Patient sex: M
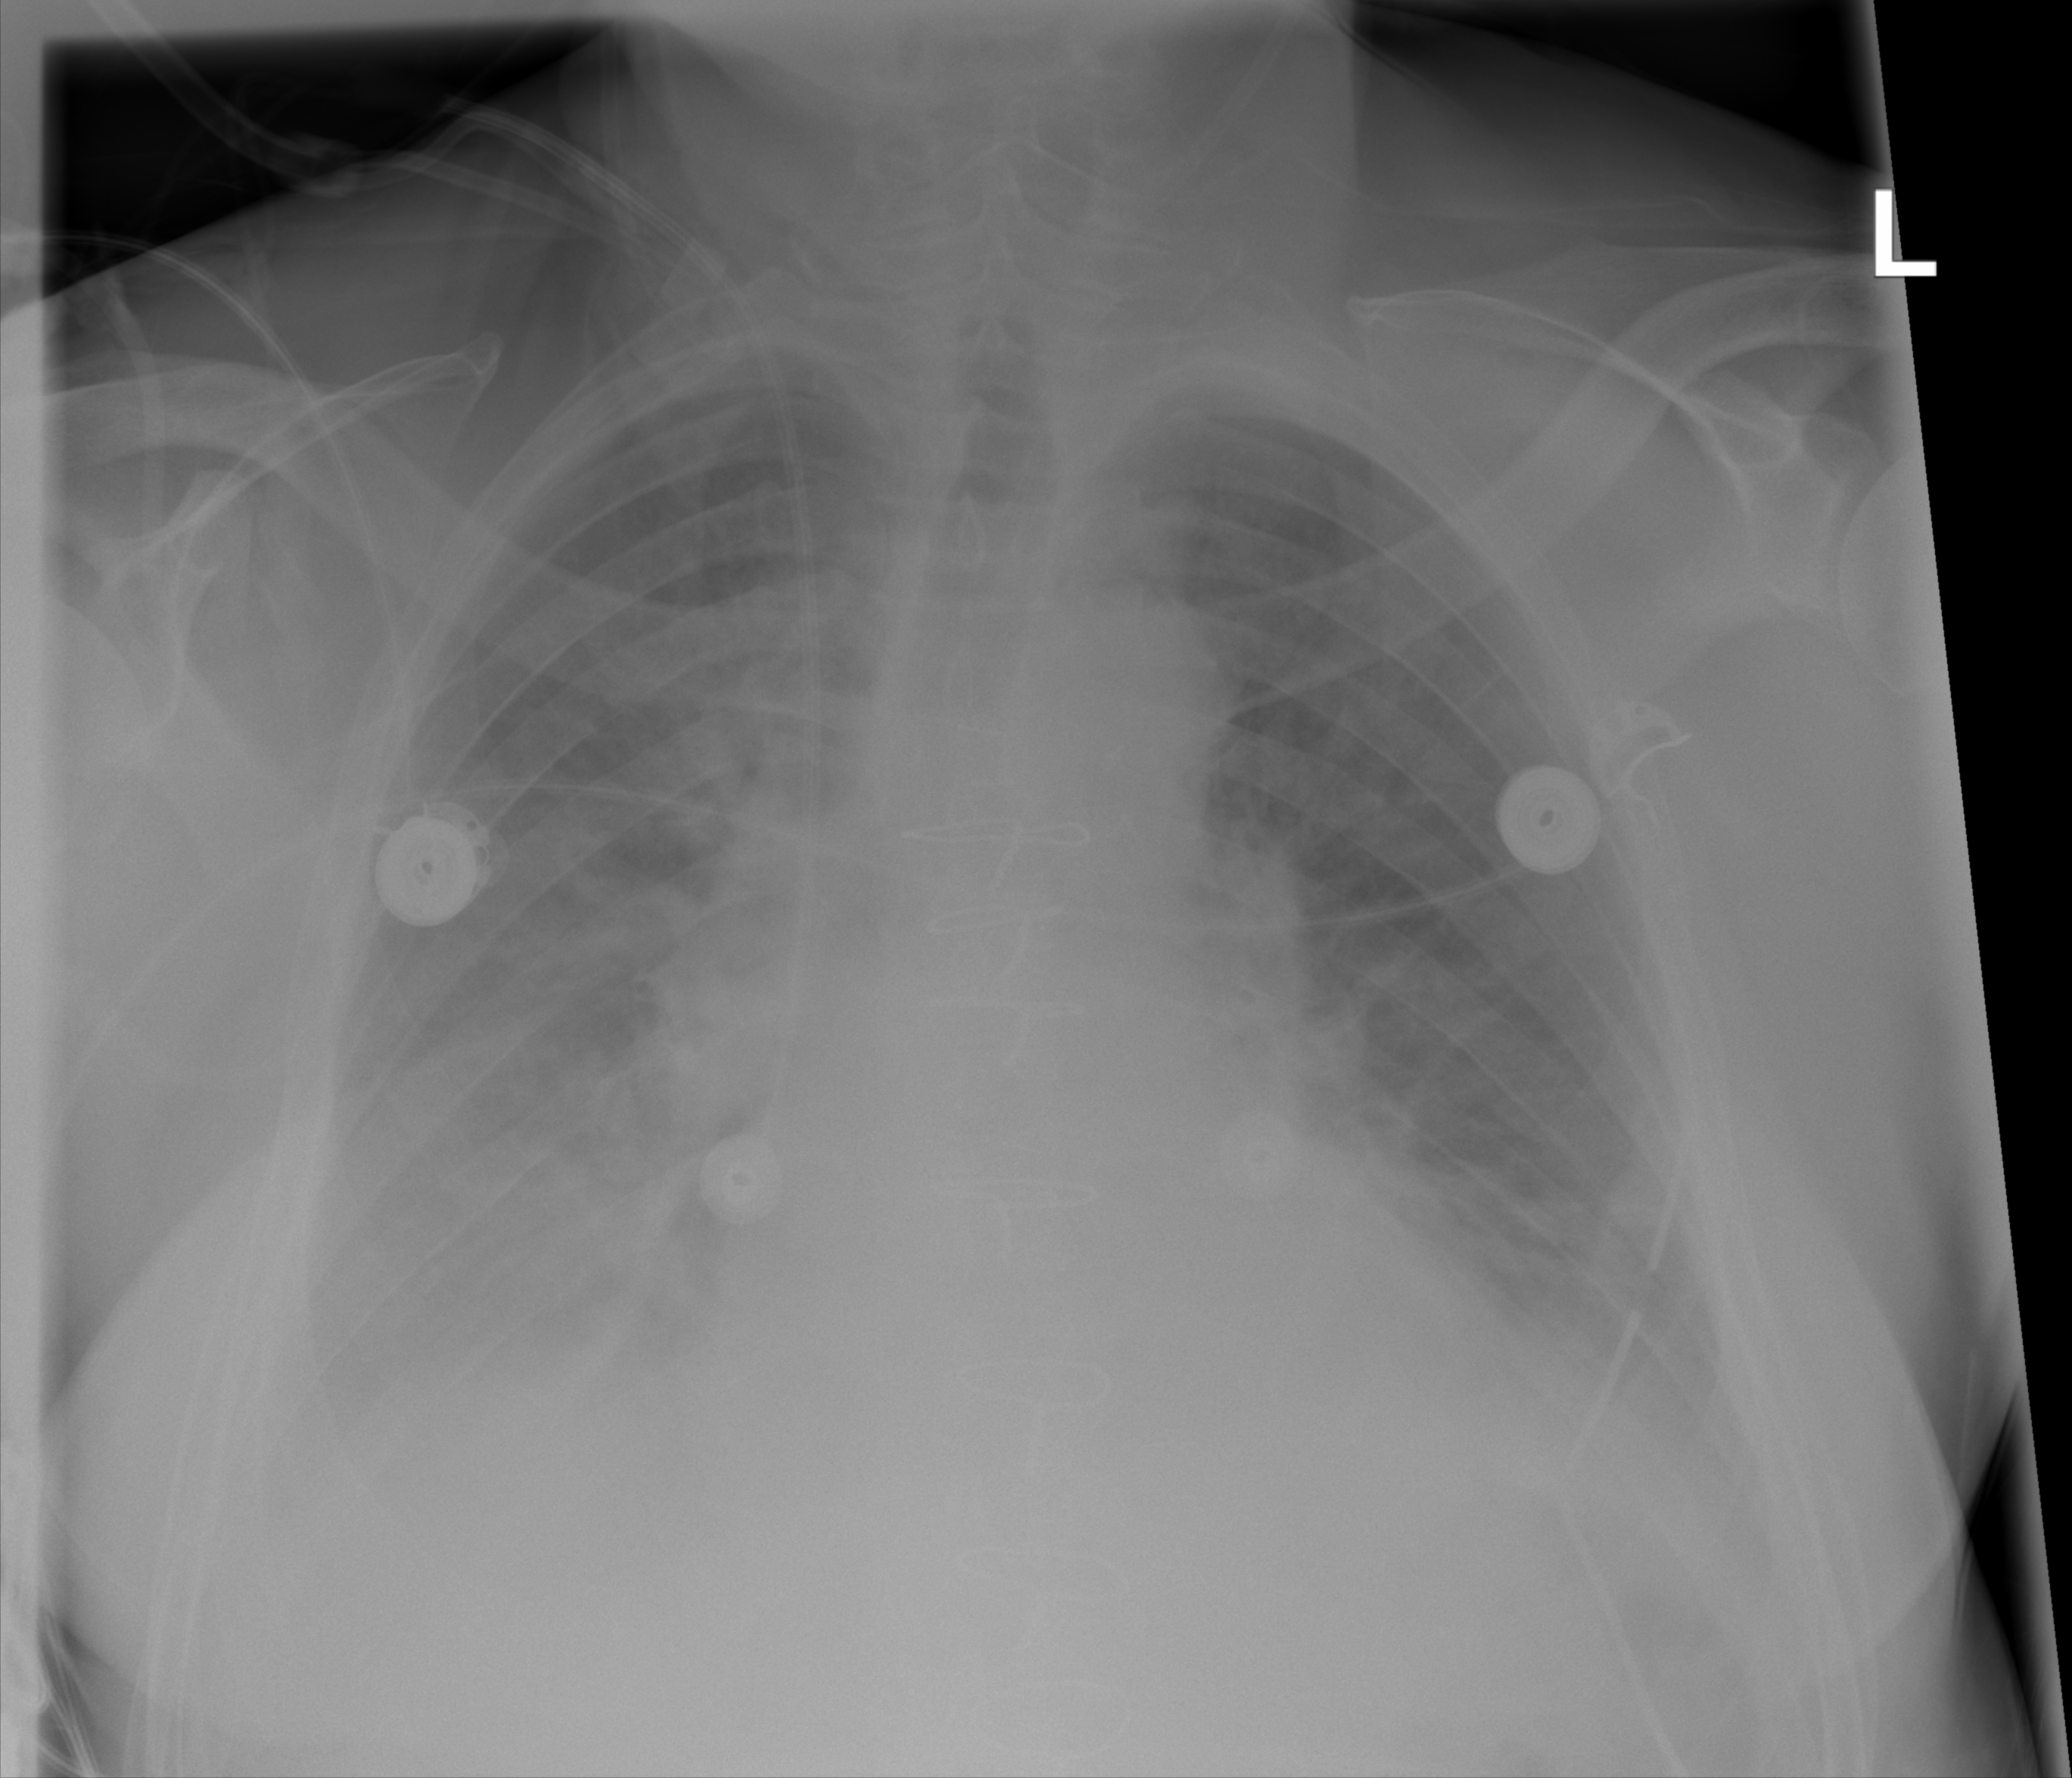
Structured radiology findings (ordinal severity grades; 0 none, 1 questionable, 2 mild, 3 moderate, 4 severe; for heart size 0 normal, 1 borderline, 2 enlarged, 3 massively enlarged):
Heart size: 1
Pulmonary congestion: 0
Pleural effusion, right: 2
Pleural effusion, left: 2
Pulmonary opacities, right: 0
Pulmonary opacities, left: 0
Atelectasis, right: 2
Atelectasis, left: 2